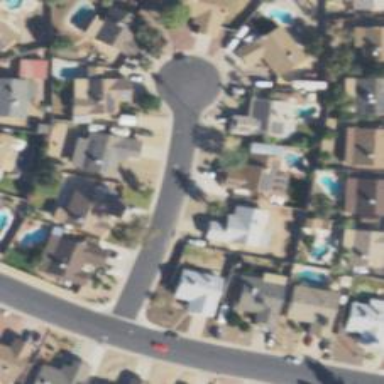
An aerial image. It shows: Smooth asphalt road in residential area.